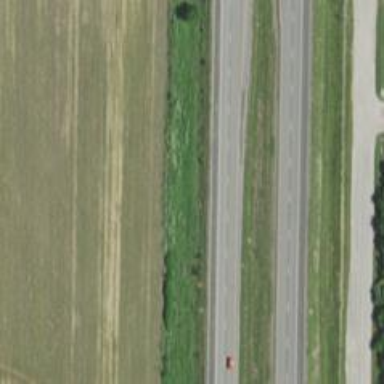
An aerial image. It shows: This image shows trunk highway that functions as expressway.